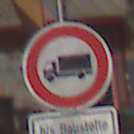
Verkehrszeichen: VerbotFuerKraftfahrzeugeUeberDreiKommaFuenfTonnen
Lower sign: SonstigeFahrzeugePersonengruppenFrei2
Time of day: MorningAfternoon
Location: Outdoor (Special)
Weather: PartlyCloudy
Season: NotSpecified
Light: Natural